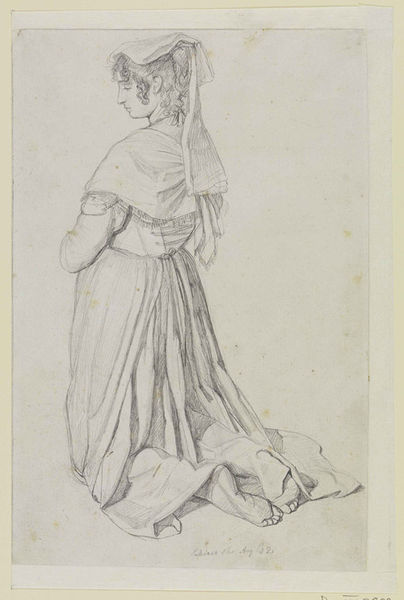
Titel: Kniende junge Italienerin aus Subiaco
Künstler: Friedrich Wasmann
Standort: Karlsruhe
Institution: Staatliche Kunsthalle Karlsruhe
Schlagwörter: fuß, kopf, nackt, schatten, umhang, weiß, mädchen, abend, frau, frisur, grau, haar, hell, hut, hüte, kleid, kopfbedeckungen, mund, nase, ohr, profil, rücken, schwarz, skizze, zeichnung, blick, dame, schal, schleier, tuch, haube, rock, schleife, jung, mütze, mützen, arm, augen, band, dienerin, falten, faru, gesicht, spitze, trauer, ärmel, bildnis, hände, portrait, porträt, signatur, kirche, auge, fransen, gewand, haare, schnüre, sitzend, saum, blatt, kinn, locken, schulter, schultern, traurig, kopfbedeckung, taille, füße, magd, rückenansicht, schrift, papier, mieder, studie, grafik, graphik, kuh, nacken, rand, braut, weib, kopftuch, zopf, inschrift, halstuch, faltenwurf, knie, zehen, striche, abgewandt, barfuss, nacktheit, tusche, kohle, hinten, jungfrau, radierung, schrafur, lockig, seite, schwarzweiß, knien, bleistift, beten, gebet, bekleidung, geschlossene augen, sonntag, tracht, rückansicht, besorgt, feiertag, fusssohlen, geschnürt, schultertuch, knieend, kniend, andacht, knieen, knieende, dunkle haare, gebunden, korsett, senken, dürer, betend, demut, kopfttuch, kien, schnürung, silberstift, haartuch, bittend, gelockt, fußsohle, betet, demütig, umhängetuch, kleud, klaid, kleis, rockfalten, augen geschlossen, trachtenkleid, schurze, gesenkter kopf, nackte füße, weggedreht, agd, damne, hüsch, corsette, auf knien, schltertuch, mioeder, barfuoß, kopfgeschmeide, betenfrau, kniende frau mit wallendem gewand